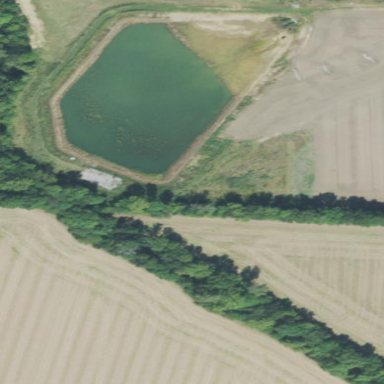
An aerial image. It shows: Peaceful pond surrounded by nature.